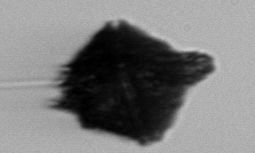
Label: Gonyaulax